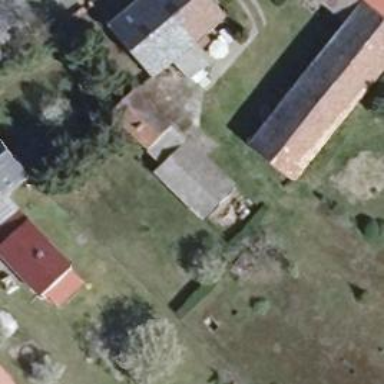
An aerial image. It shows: View of roof of building.